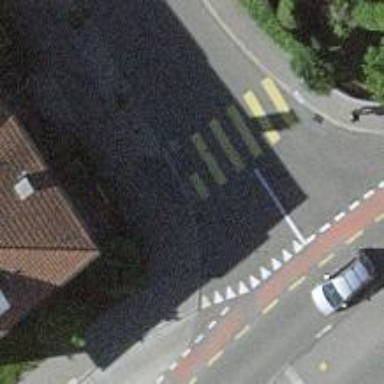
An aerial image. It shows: Zebra crossing on the road.